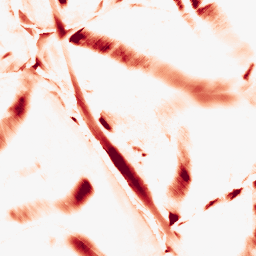
Category: morphological
Decomposition family: morphological_diamond
Decomposition parameters: operation: opening
radius: 20
Upsampling method: regularized
Upsampling parameters: scale: 2
lambda_reg: 0.001
Upsampling scale: 2